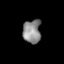
Tissue: lung
Cell type: Smooth muscle cells
Senescence score: 0.5923
Nuclear area (px): 411
Mean DAPI intensity: 140.723